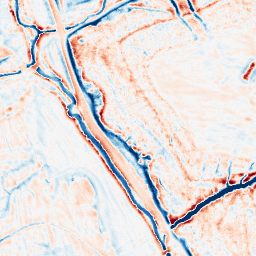
Category: edge_preserving
Decomposition family: bilateral
Decomposition parameters: d: 15
sigma_color: 50
sigma_space: 100
Upsampling method: regularized
Upsampling parameters: scale: 4
lambda_reg: 0.001
Upsampling scale: 4